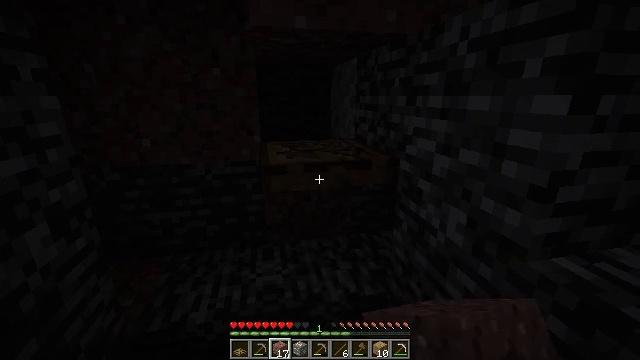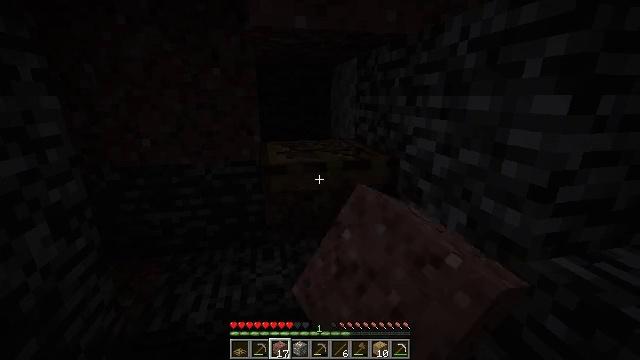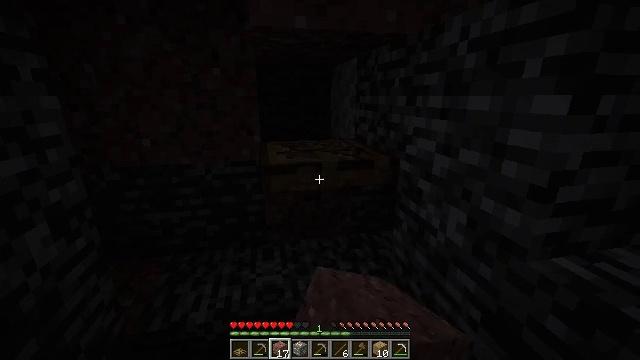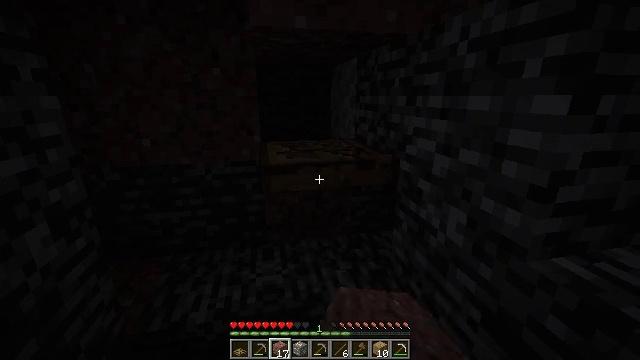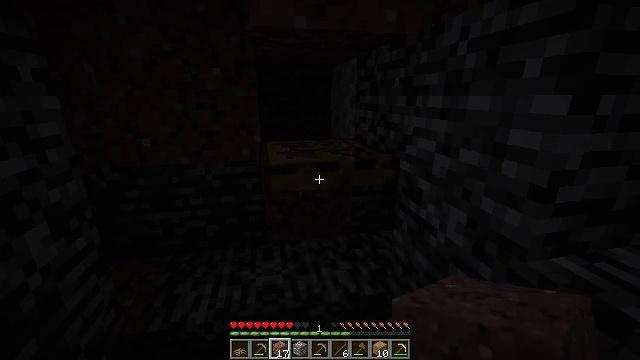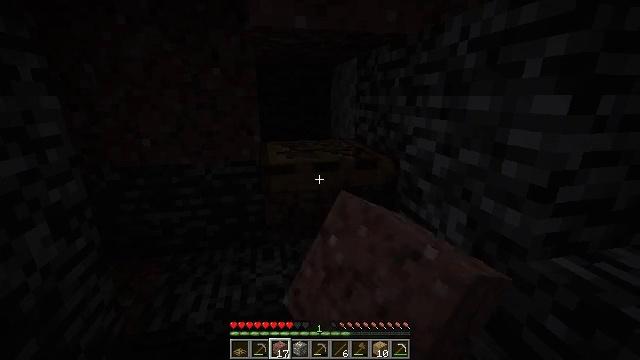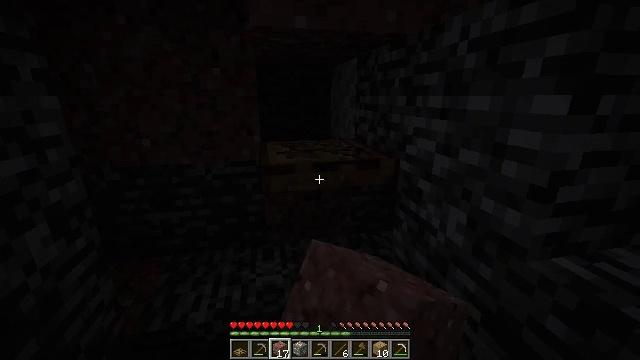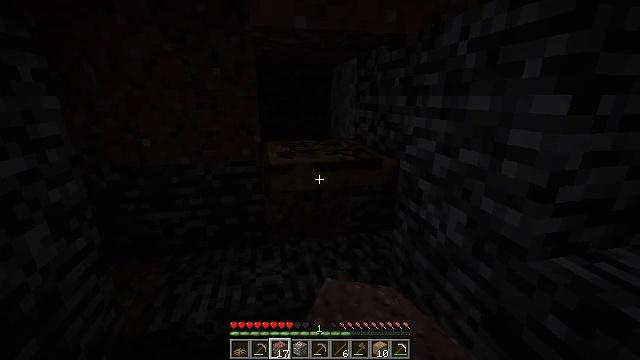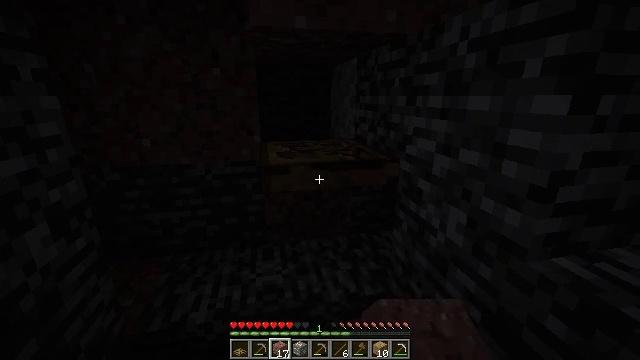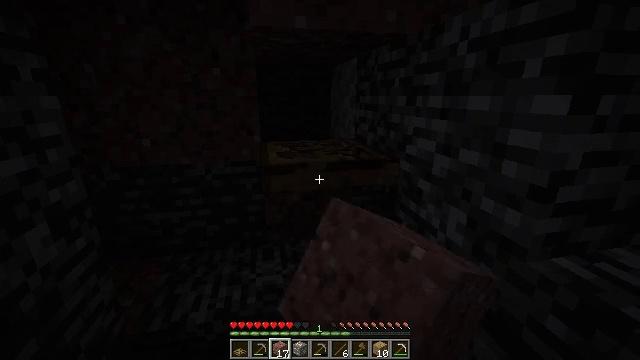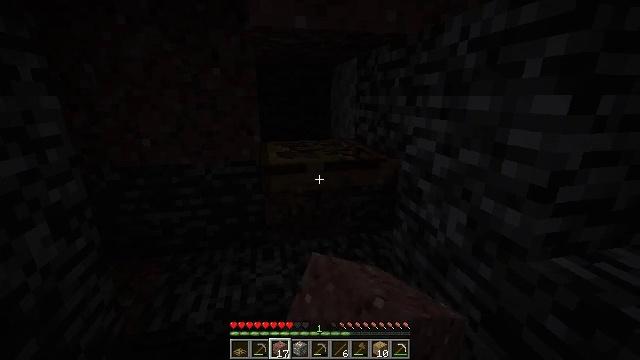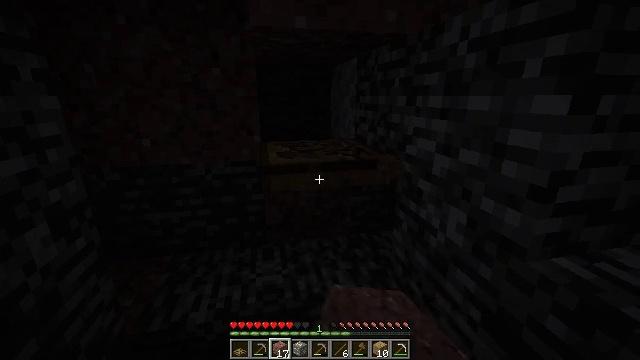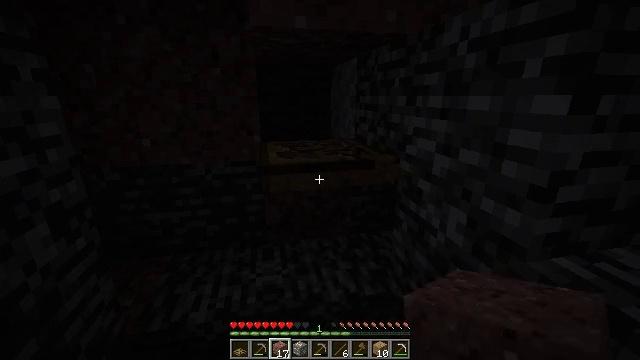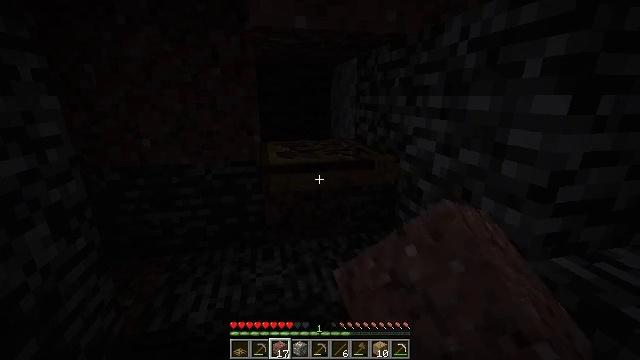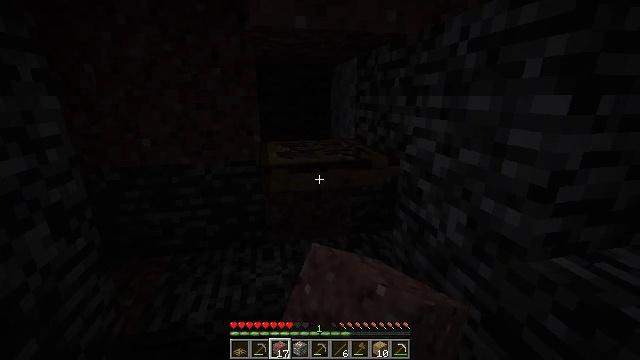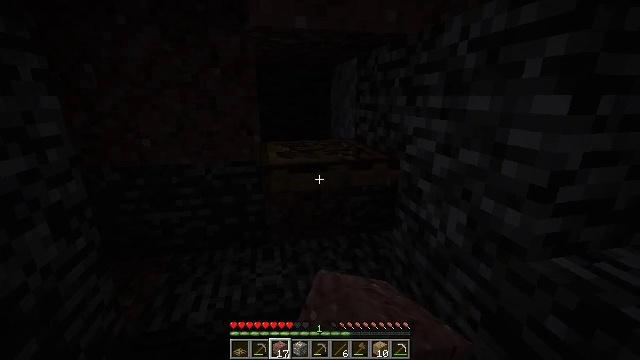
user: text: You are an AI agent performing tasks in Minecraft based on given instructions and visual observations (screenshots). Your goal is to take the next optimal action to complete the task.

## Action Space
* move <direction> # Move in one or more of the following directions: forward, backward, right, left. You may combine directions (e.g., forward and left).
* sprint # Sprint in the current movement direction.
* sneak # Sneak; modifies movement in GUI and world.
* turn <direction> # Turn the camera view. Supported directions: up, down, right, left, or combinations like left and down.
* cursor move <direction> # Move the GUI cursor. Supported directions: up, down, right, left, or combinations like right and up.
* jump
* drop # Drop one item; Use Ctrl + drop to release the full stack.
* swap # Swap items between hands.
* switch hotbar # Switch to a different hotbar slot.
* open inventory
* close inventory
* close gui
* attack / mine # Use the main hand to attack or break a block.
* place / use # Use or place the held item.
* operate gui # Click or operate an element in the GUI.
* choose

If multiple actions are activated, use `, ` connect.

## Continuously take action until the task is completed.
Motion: motion action
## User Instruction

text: Attack the oak trapdoor to recycle it.
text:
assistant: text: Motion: attack / mine
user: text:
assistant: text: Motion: attack / mine
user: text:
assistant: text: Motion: attack / mine
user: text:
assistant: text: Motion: attack / mine
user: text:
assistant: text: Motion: attack / mine
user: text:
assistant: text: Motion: attack / mine
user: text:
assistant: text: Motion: attack / mine
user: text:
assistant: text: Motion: attack / mine
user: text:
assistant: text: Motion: attack / mine
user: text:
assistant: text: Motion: attack / mine
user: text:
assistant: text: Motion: attack / mine
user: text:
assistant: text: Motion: attack / mine
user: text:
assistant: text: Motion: attack / mine
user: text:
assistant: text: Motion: attack / mine
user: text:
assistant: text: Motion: attack / mine
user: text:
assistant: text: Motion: attack / mine
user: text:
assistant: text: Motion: attack / mine
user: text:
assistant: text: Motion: attack / mine
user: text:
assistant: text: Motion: attack / mine
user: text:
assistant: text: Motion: attack / mine
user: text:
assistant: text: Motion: attack / mine
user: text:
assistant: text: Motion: attack / mine
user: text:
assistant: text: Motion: attack / mine
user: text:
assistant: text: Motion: attack / mine
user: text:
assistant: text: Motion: attack / mine
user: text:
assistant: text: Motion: attack / mine
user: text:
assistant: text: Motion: attack / mine
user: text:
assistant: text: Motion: attack / mine
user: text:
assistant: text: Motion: attack / mine
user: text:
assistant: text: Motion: attack / mine